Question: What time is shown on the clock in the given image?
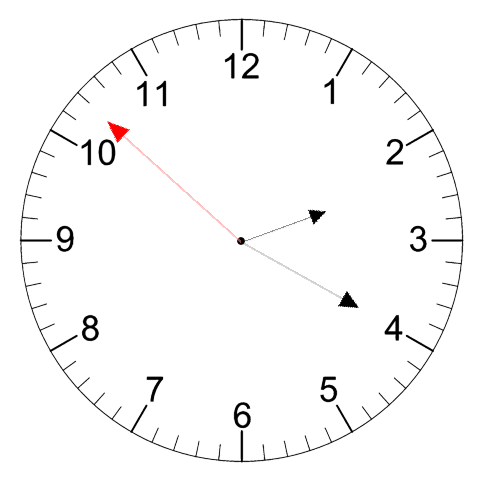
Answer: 02:19:52